Question: What layout is selected?
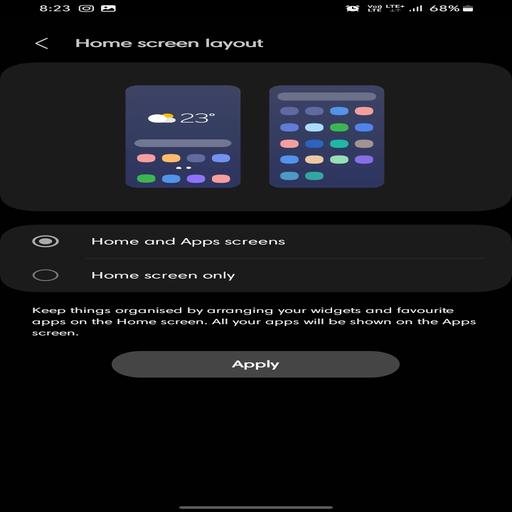
Answer: Home and Apps